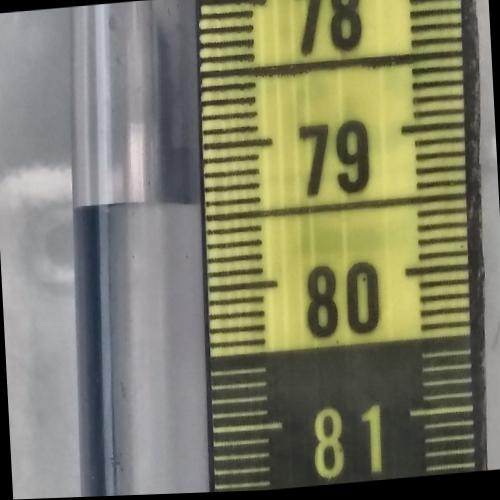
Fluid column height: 79.4 cm